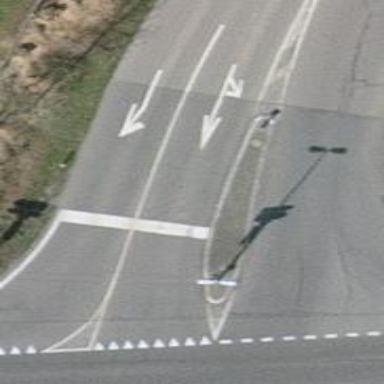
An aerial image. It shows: Road with traffic signals controlling the flow of traffic.